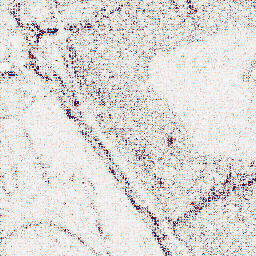
Category: wavelet
Decomposition family: wavelet_biorthogonal
Decomposition parameters: wavelet: bior5.5
level: 1
Upsampling method: bicubic_3x
Upsampling parameters: scale: 3
Upsampling scale: 3